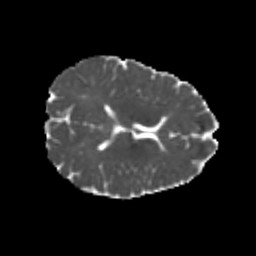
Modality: MD
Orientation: axial
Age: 20
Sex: female
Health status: healthy
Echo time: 0.074 s